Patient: sex M, age 29
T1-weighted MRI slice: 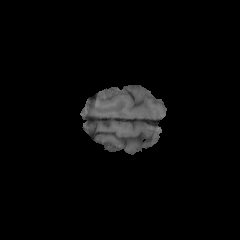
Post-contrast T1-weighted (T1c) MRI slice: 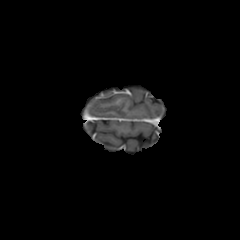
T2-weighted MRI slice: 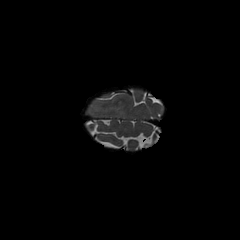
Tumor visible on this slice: yes
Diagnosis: Glioblastoma, IDH-wildtype
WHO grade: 4